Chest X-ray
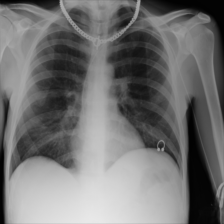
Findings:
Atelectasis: negative
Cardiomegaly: negative
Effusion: negative
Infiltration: negative
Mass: negative
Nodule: negative
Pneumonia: negative
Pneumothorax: negative
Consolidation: negative
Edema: negative
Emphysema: negative
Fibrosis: negative
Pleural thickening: negative
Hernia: negative